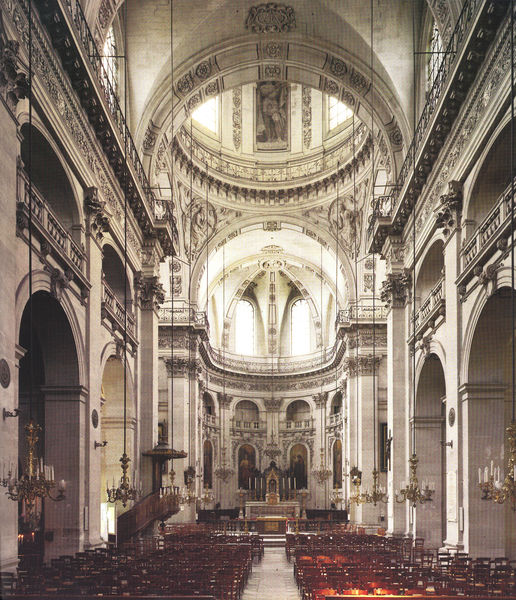
Titel: Saint Paul - Saint Louis (Langhaus und Chor)
Künstler: Étienne Martellange
Standort: Paris
Institution: Saint Paul - Saint Louis
Schlagwörter: weiß, braun, fenster, grau, hell, holz, lampe, lampen, licht, lichter, pfeiler, stuhl, stühle, rot, architektur, barock, stein, innenraum, kirche, decke, gotik, schiff, bilder, bogen, italien, farbe, bank, empore, pilaster, kuppel, gestühl, verzierung, kerze, kerzen, kronleuchter, leuchter, lüster, stuck, innenansicht, foto, fotografie, bögen, gang, arkade, umgang, gewölbe, kreuz, münchen, balustrade, dom, groß, altar, arkaden, bänke, hochaltar, kapitelle, langhaus, kapitell, verziert, fries, kirchenschiff, mittelschiff, orgel, bestuhlung, kanzel, kreuzgratgewölbe, obergaden, apsis, messe, chor, kapelle, verzeirung, sakral, verzierungen, basilika, nischen, krypta, theatinerkirche, vierung, längsschiff, longitudinalbau, sitzreihen, stuckaturen, schalldeckel, bägen, tambourkuppel, gurtbogen, katholisch, altartisch, wandpfeilerkirche, arkadenzone, umgangschor, stuckatur, große, obergadenfenster, pfeilerarkade, altarleuchten, dohm